Aerial crown-view tile of a tropical tree (Barro Colorado Island, Panama), acquired 20241112:
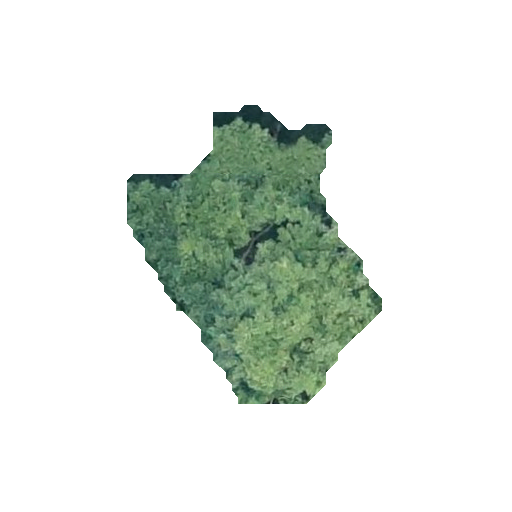
Species: Ocotea oblonga
GBIF accepted scientific name: Ocotea oblonga
Crown area: 71.154 m²